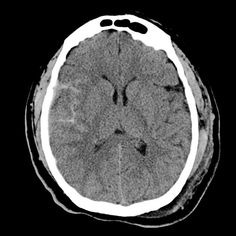
Label: notumor